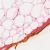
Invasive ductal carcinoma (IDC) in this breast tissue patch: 0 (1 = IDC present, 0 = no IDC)